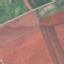
Label: AnnualCrop